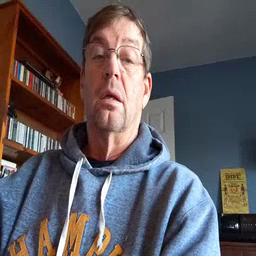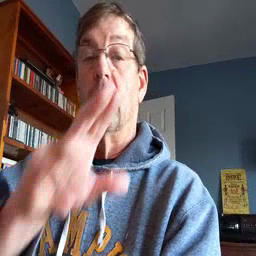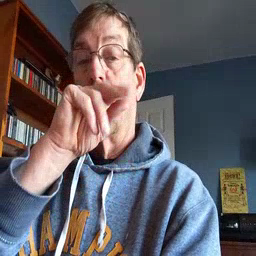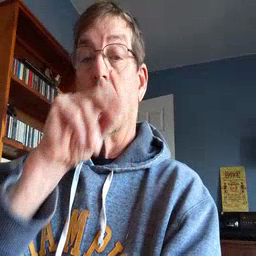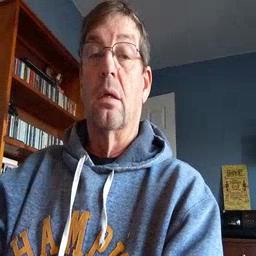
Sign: duck